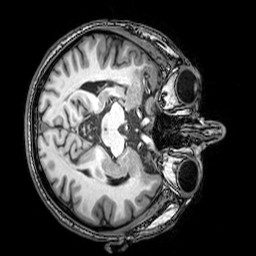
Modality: T1w
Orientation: axial
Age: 56
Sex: male
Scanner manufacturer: philips
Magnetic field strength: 3 T
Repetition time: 0.008113 s
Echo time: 0.003709 s